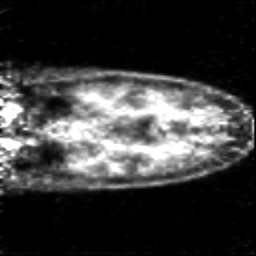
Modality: PET
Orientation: coronal
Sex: male
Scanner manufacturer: siemens